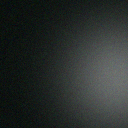
Screen state: off